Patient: sex M, age 73
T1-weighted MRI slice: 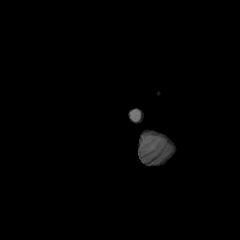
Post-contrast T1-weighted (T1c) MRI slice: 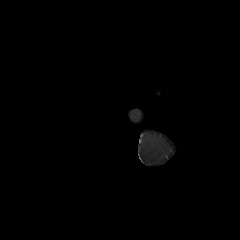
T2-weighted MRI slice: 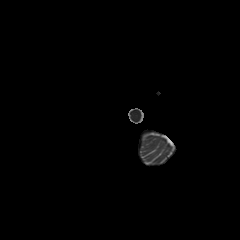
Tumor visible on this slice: no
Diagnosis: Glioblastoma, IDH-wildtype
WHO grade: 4